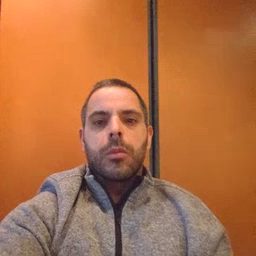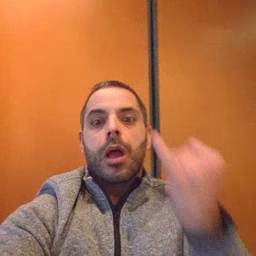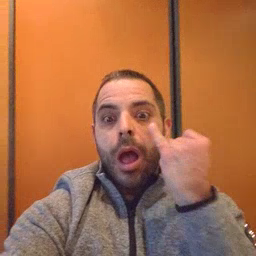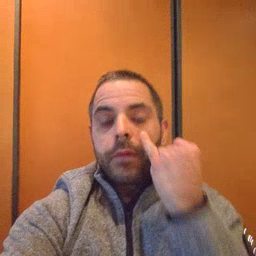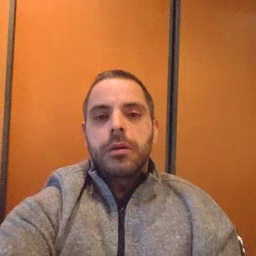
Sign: if